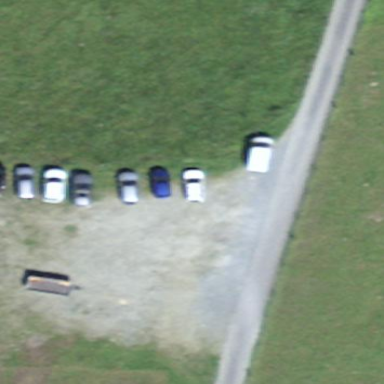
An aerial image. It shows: Parking area.